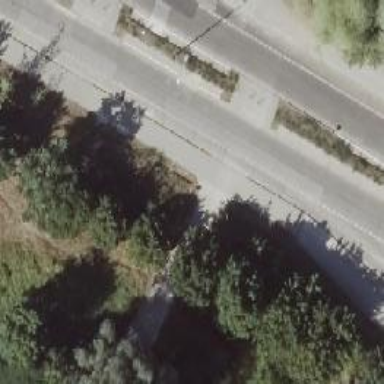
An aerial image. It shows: Concrete sidewalk that functions as footway.